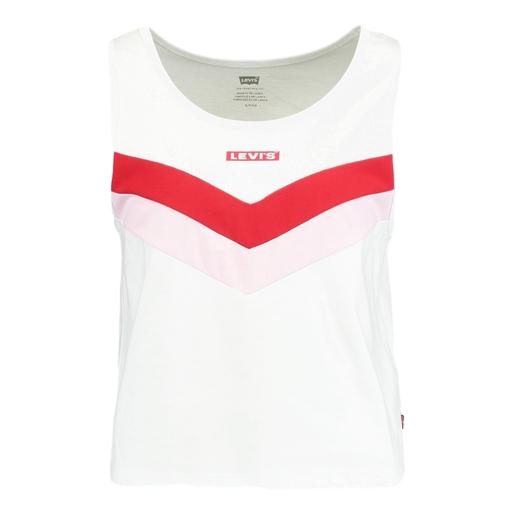
white colorblocked tank top, branded tank-top, white graphic tank top, white background